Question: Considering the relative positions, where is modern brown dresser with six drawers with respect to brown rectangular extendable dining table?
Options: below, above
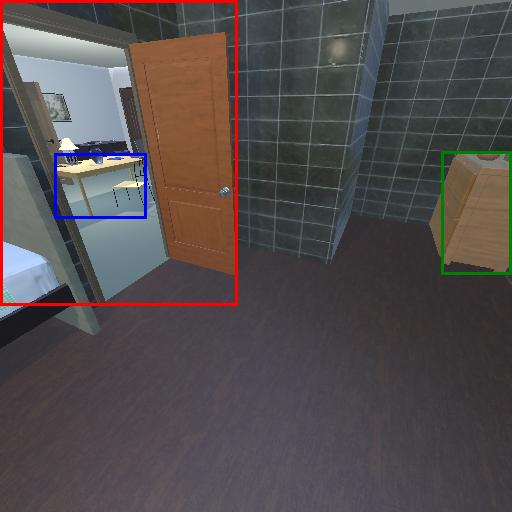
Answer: below